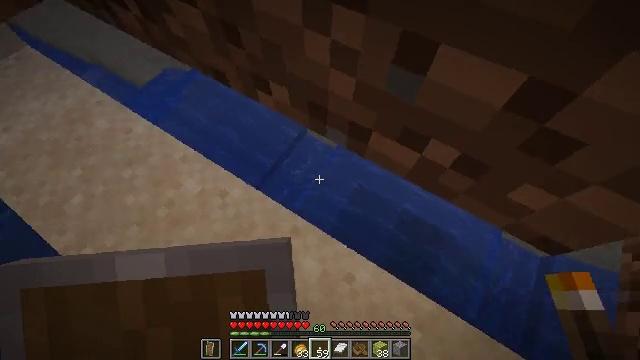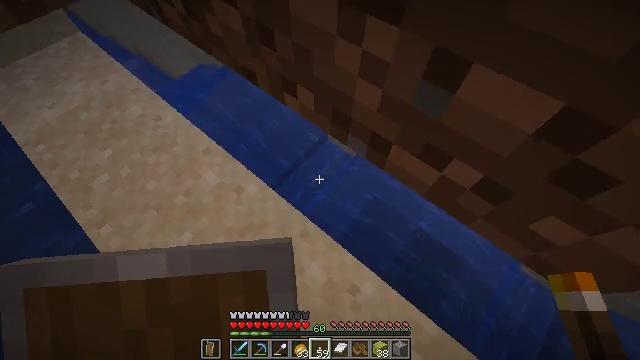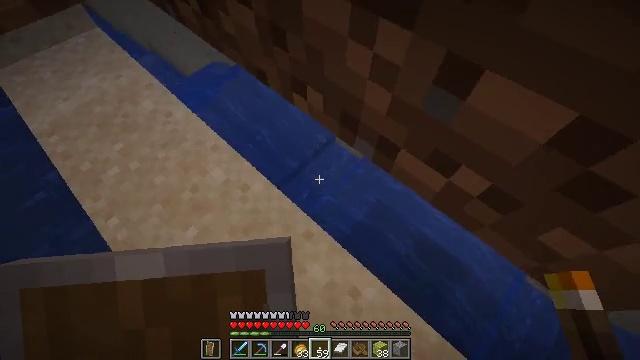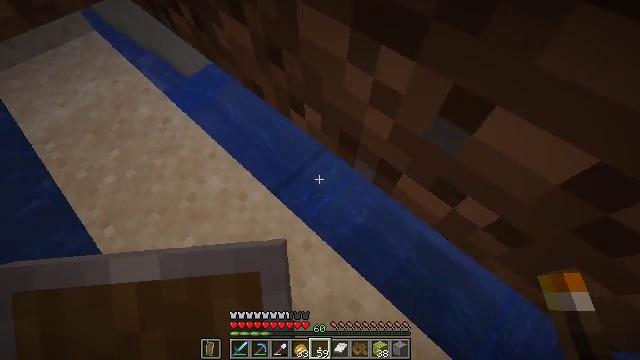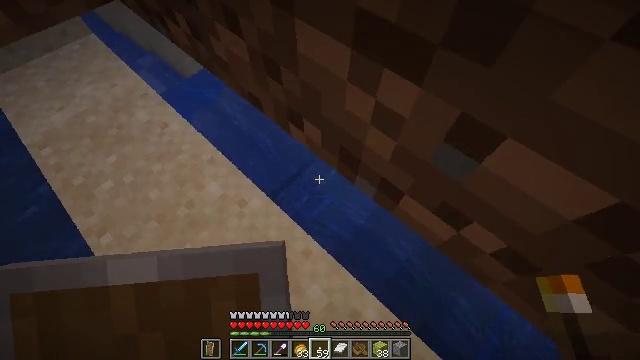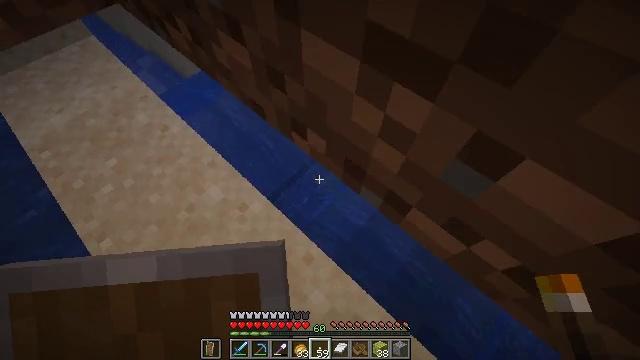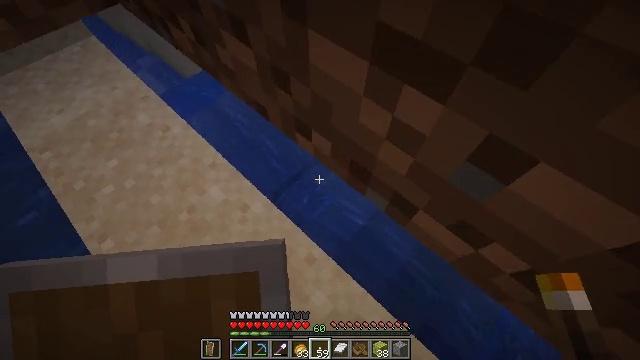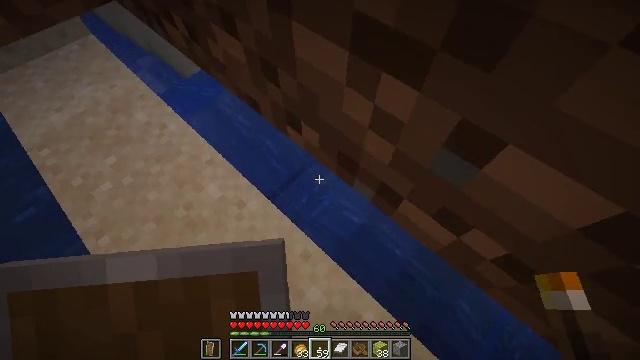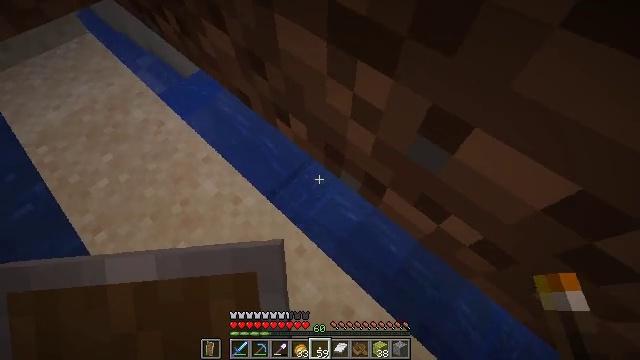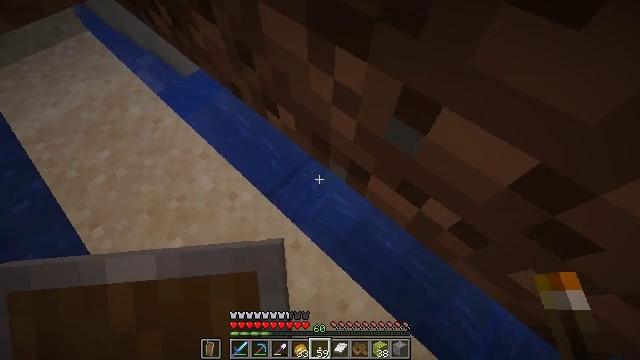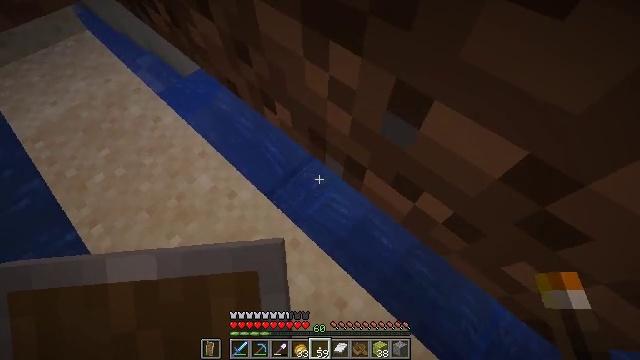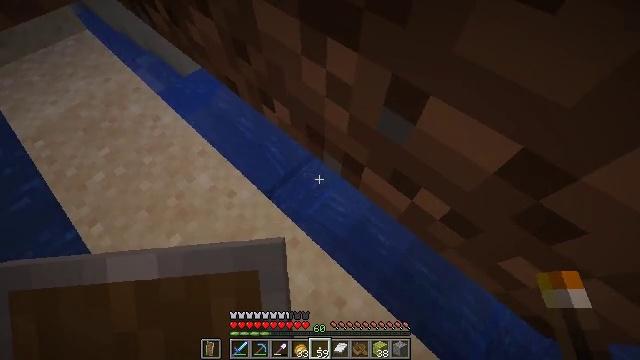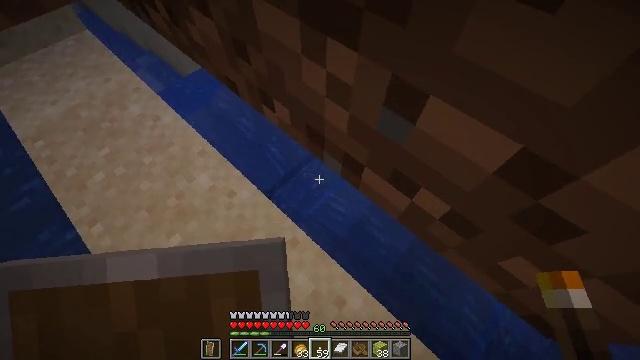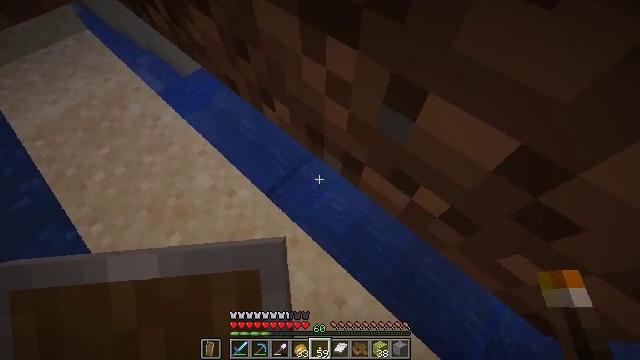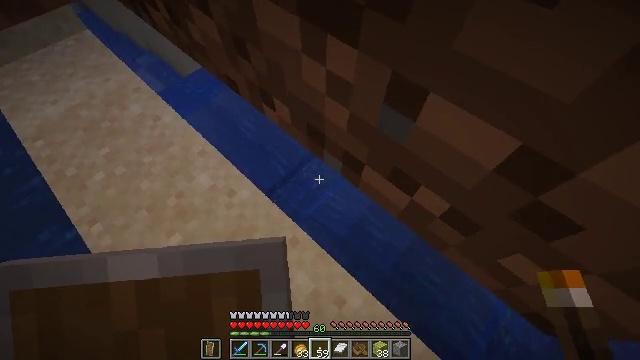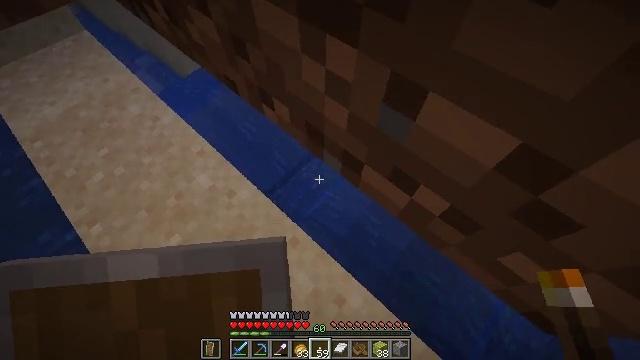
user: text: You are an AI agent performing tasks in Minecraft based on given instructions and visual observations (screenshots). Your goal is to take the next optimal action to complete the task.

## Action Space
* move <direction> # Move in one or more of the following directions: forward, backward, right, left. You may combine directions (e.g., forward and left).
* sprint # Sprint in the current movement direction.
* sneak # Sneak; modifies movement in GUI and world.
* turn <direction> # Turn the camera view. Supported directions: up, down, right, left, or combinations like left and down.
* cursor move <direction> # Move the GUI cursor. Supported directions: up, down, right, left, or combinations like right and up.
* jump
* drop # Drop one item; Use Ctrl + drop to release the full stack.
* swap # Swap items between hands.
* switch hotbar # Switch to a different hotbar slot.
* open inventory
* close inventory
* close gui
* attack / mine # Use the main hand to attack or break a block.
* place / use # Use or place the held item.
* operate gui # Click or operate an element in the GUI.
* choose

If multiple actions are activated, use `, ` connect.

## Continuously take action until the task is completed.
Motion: motion action
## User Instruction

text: Gather a wet sponge from the ocean.
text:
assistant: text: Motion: turn left and up
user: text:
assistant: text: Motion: turn left
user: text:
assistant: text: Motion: move forward
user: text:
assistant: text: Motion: move forward and move right
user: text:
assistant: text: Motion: move forward and move right
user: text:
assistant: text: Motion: move forward and move right
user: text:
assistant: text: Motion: move right
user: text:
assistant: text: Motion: no_op
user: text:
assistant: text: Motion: no_op
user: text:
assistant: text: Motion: no_op
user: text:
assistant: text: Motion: no_op
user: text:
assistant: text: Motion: no_op
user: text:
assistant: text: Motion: no_op
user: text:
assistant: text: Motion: no_op
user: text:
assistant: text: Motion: no_op
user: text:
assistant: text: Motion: turn right and up
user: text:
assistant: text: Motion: turn right and up
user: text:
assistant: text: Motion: turn right
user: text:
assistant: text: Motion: turn right
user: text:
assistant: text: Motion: turn right and down
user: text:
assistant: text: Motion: turn right
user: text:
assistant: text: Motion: turn right
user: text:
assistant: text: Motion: move forward and move right
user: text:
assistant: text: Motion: move forward and move right
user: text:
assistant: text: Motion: move forward and move right
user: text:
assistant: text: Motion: move forward and move right, turn left
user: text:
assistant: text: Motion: move forward and move right, turn left and up
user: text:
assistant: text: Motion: move forward, turn left and up
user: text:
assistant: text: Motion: turn left
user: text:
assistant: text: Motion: turn left